Question: An image says more than thousand words in this case:
As you can see, I have 2 Subversion menu entries in the Project Manager.
How can I remove those bogus second menu entries?
Environment: Windows 8.1 x64, Delphi XE, CollabNet 1.8, TortoiseSVN
I got this behaviour after following instructions from this <URL> to get the integration working with SVN 1.8.
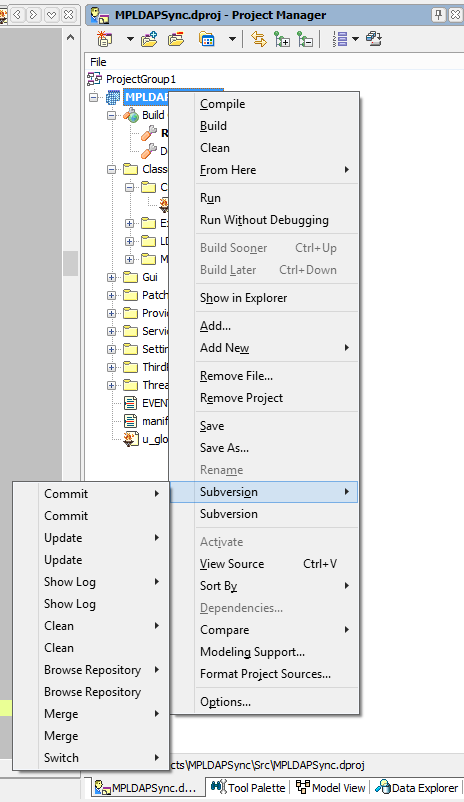
Answer: As I understand it you have installed both the built in integration, and third party integration from VersionInsight. It seems that you want to use the latter and so need to remove the built-in integration. I suspect that you'll be able to do that with a repair/modify install from the Programs area of the control panel.